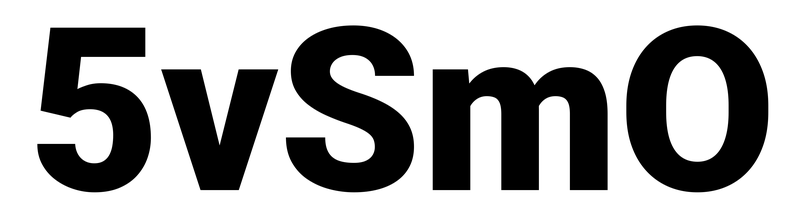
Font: Roboto_Black